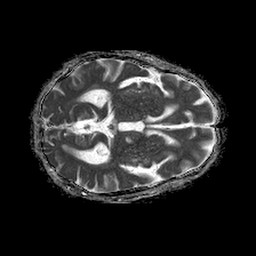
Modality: ADC
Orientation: axial
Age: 73
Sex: male
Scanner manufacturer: philips
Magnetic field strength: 1.5 T
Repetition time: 4.6 s
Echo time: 0.08631 s